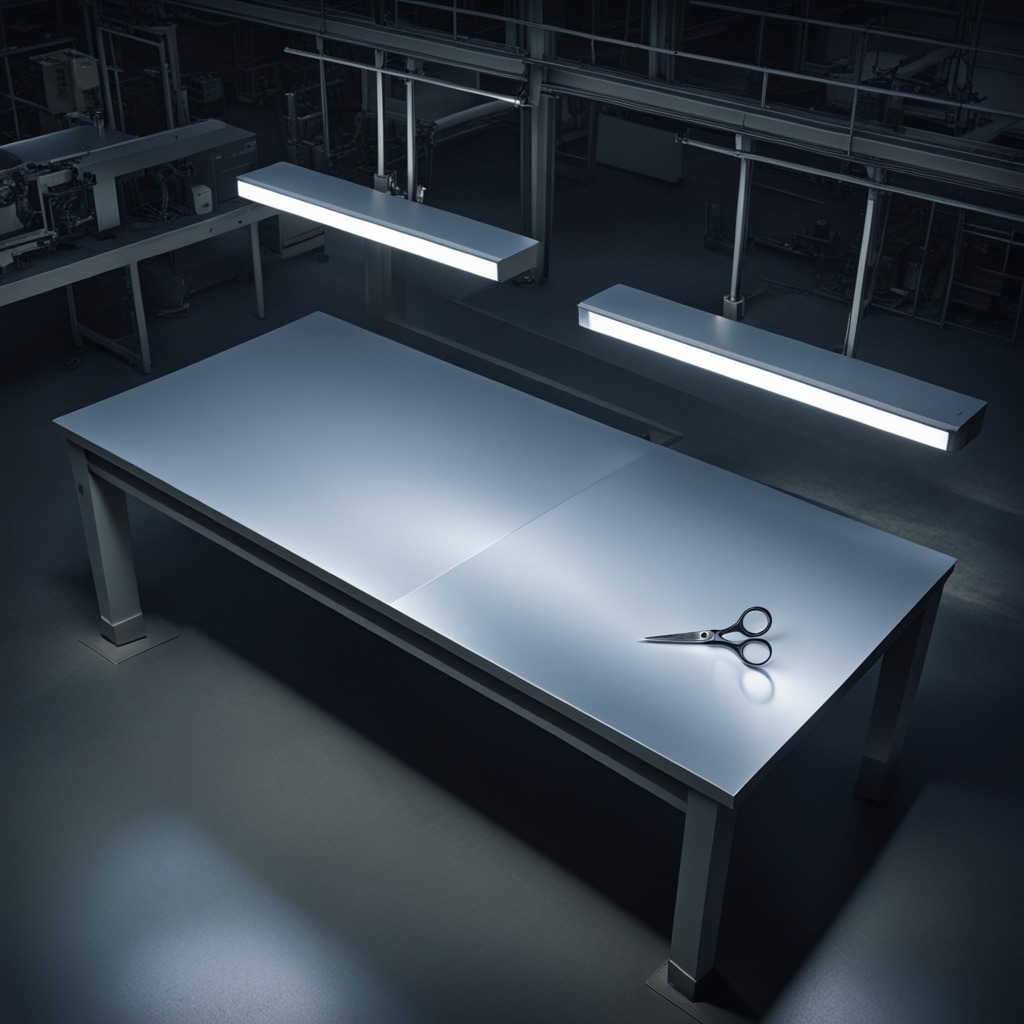
A scissor lying on the tabletop